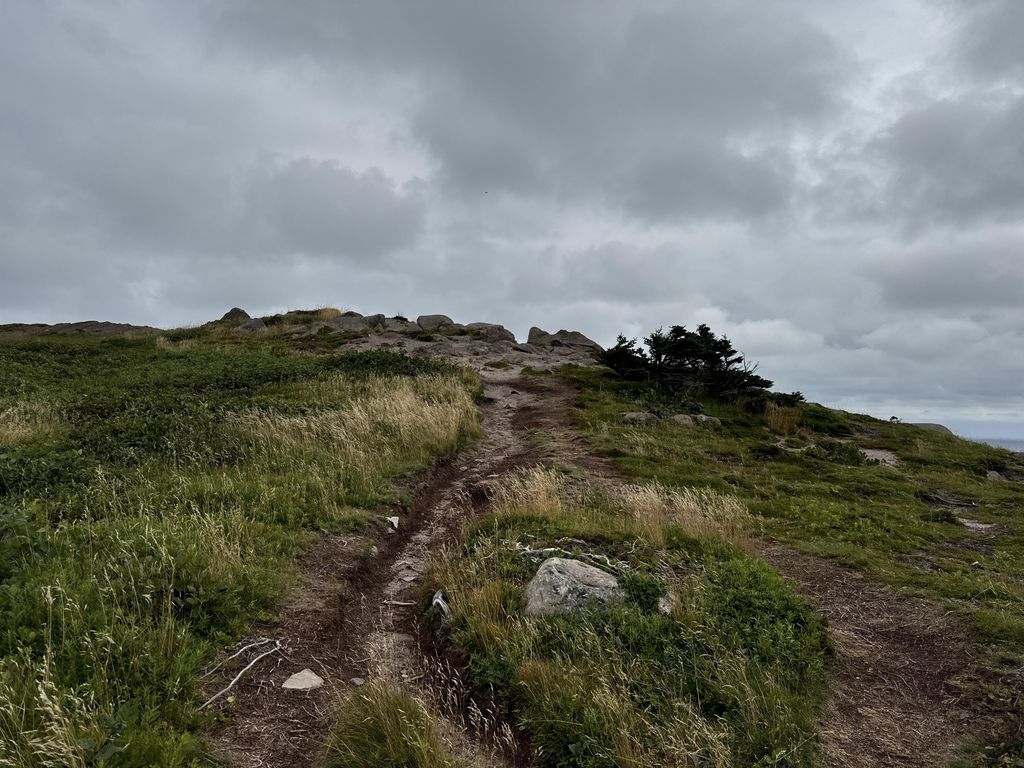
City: st_johns